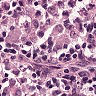
Metastatic tissue present: yes